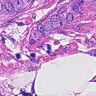
Metastatic tissue present: yes